Fundus camera: canon
Shooting center: optic_disc
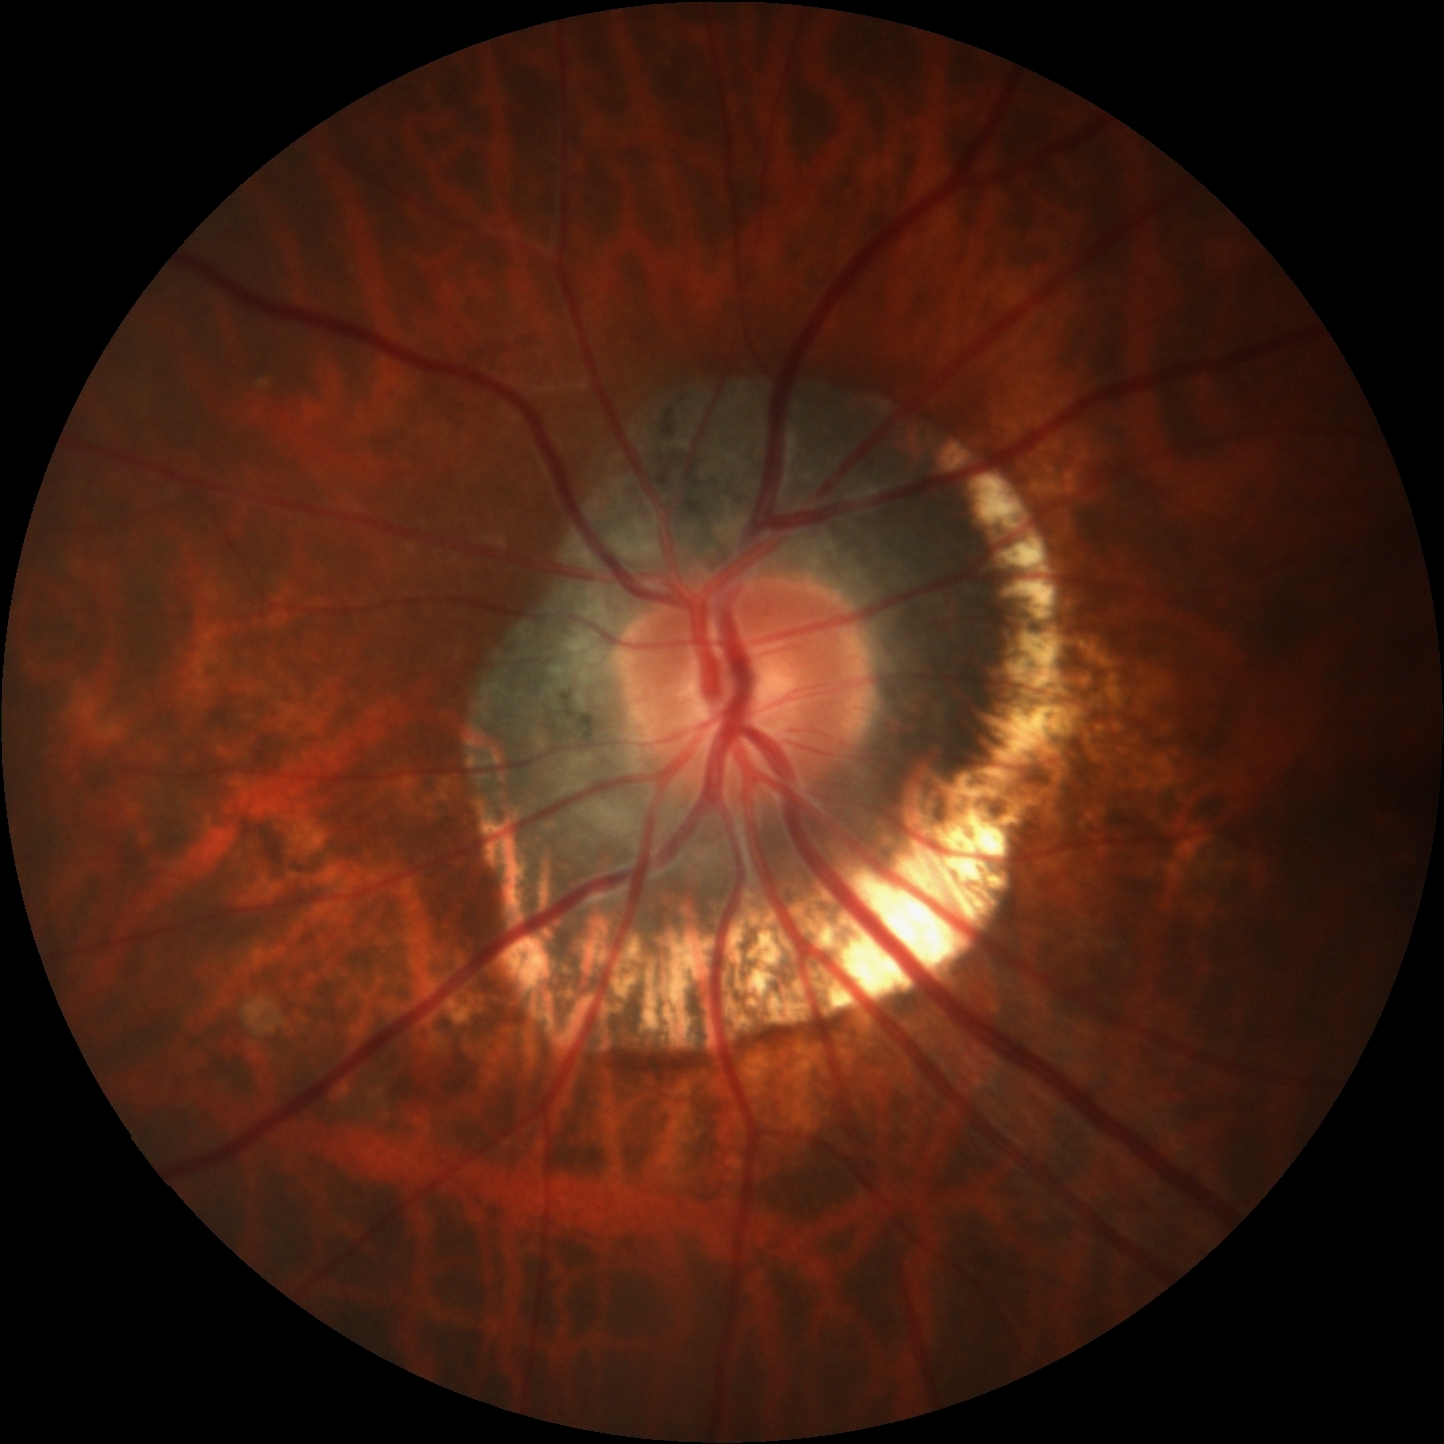
Pathologic myopia: yes
Patchy retinal atrophy: present
Retinal detachment: absent